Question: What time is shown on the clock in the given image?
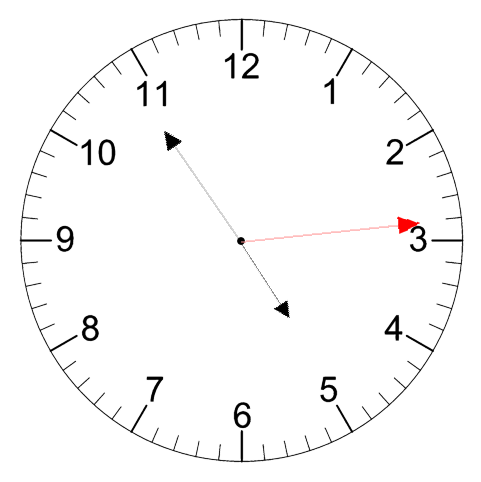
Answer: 04:54:14